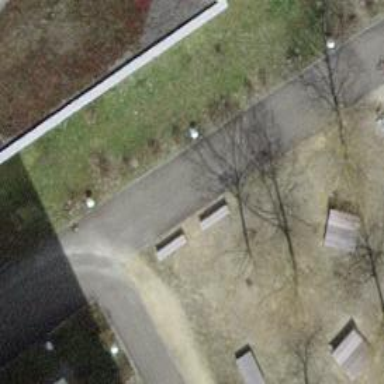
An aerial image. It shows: Bench.